Field crop: maize
Growth stage: 2
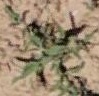
Species: atriplex